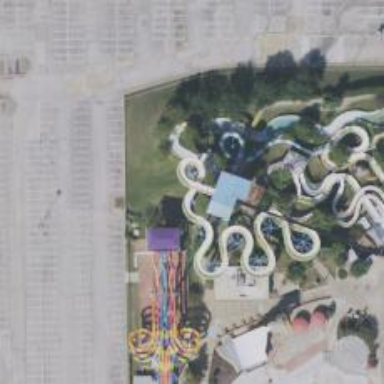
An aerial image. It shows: Water slide attraction.